Question: I'm using Win7 but looking for a cross os solution, but this isnt even working in my Win7. I'm trying to change the icon of just the current profile. So what i did was:
1. I created shortcut of firefox.exe and moved it to my documents
2. right click on this shortcut and then changed icon
3. but in firefox the taskbar shows normal firefox icon and so does the top left icon (see attached image plz)
How can I change this icon?
Thanks

Here's another topic i made on ask.m.o trying to ask the same thing: <URL>
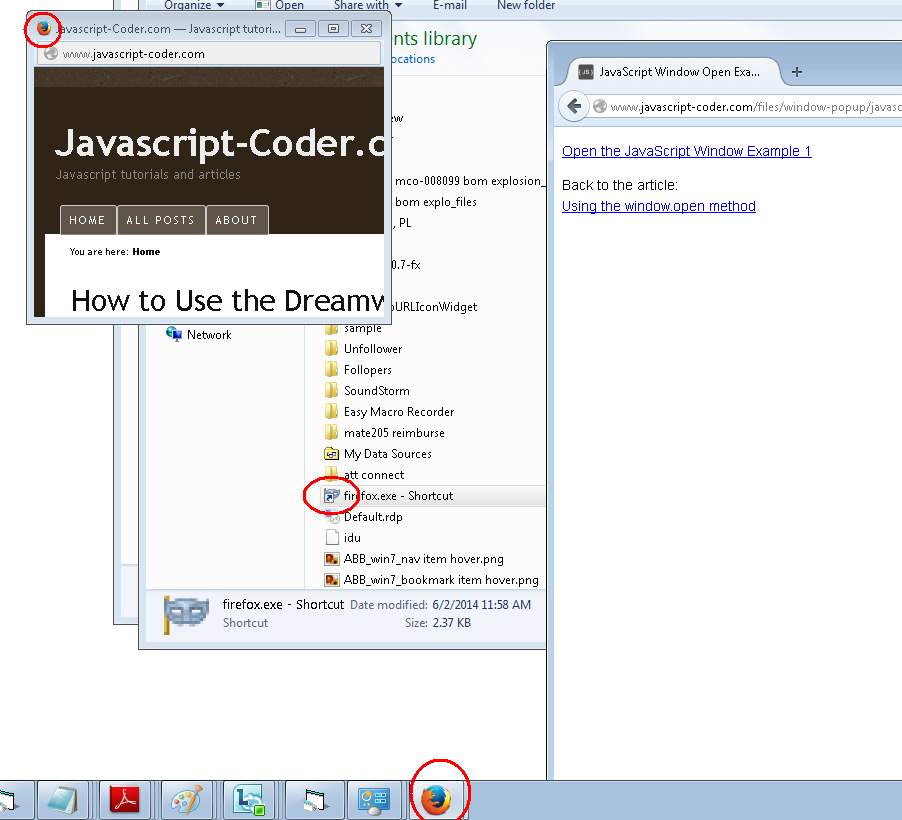
Answer: # As of Firefox 57, this is not possible from an extension.
WebExtensions do not permit the window icon to be changed from an extension.
# Prior to Firefox 57 (or non-release versions w/ legacy add-ons)
The combination of the title of your question and the text of your question make it unclear what you desire to accomplish.
If your goal is to change the window icon of a currently running Firefox process then you will need to follow something along the lines of the second or third method listed in nmaier's answer.
If you goal is to have a different, static icon used for the primary Firefox windows for a specific profile, that is quite easy.
You will need icon files of the appropriate format for each architecture for which you desire this to work.
The following assumes Windows, it is easily expanded to other architectures by including an icon file with the same name, but appropriate file extension and format.
Create a simple , extension. You will need a minimum of 2 files:
1. <extension-dir>instal.rdf
2. <extension-dir>\chrome\icons\default\main-window.ico
Example, fully functional, install.rdf:
'''
<?xml version="1.0"?>
<RDF xmlns="http://www.w3.org/1999/02/22-rdf-syntax-ns#"
xmlns:em="http://www.mozilla.org/2004/em-rdf#">
<Description about="urn:mozilla:install-manifest">
<em:id>window-icon-change@nowhere.foo</em:id>
<em:version>1.0.0</em:version>
<em:name>Window icon change</em:name>
<em:description>Change the Firefox main window icon.</em:description>
<em:creator>Makyen</em:creator>
<em:unpack>true</em:unpack>
<em:targetApplication>
<Description>
<em:id>{ec8030f7-c20a-464f-9b0e-13a3a9e97384}</em:id>
<em:minVersion>3.0a1</em:minVersion>
<em:maxVersion>43.0a1</em:maxVersion>
</Description>
</em:targetApplication>
</Description>
</RDF>
'''
NOTE: The "<extension-dir>\chrome\icons\default" directory is different than the one in the response by nmaier. In that answer the "icons" and "default" directories reversed and will be non-functional.
You will probably want an additional file:
<extension-dir>chrome.manifest
The chrome.manifest file is not required. However, not having it may result in a single line being printed to the error/browser console (if you even have that open). If the chrome.manifest file exists, even if zero length, there will be no complaint in the console that the file could not be read.
Install the extension. The easy way to do this is to create a zip file with those three files; then change the file extension to .xpi; then drag and drop it onto a Firefox window running the profile in which you desire it to be installed.
You can expand this to include icons for whatever sub-windows you desire. You will need to determine the ID for each sub-window. The icon file name is just the window ID with the appropriate extension for an icon in the architectures you desire. "main-window" is just the ID for the main Firefox browser window.
Creating an extension to test this took less than 5 minutes. You should find it reasonably easy to accomplish.
This assumes that there is not a custom main-window icon located at (Windows, default install location):
C:\Program Files\Mozilla Firefoxrowser\chrome\icons\default
as that directory is for all profiles and is searched first.
This will not work if the extension is either restartless or extractionless.
You can find a brief amount of information <URL>
The icon file(s) will be at (Windows):
<profile dir>\extensions\<extension-dir>\chrome\icons\default*
Once the extension is installed, you can change it/them manually without re-installing, if desired.
### Add-ons created to solve this
Based on the discussion in the comments, I created a Firefox Add-on to allow setting the window icons for the profile. It is much expanded upon the 5 minute add-on mentioned in the comments. The addition is entirely in a UI for the options dialog for selecting the icon to use and assigning it to the various different windows Firefox opens. You can get it from Mozilla Add-ons under <URL>. Unfortunately, it's for that add-on to function as of Firefox 48 which requires add-ons to be signed. To dynamically change the icon requires changing files which must be signed. Thus it's not possible to dynamically change the icon with add-on signing required.
Instead I created a few add-ons which statically change the window icon. <URL>.